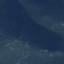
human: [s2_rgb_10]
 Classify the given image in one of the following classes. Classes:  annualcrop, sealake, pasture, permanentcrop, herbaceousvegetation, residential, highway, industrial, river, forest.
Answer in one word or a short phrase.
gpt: HerbaceousVegetation